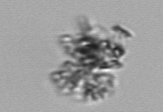
Label: detritus